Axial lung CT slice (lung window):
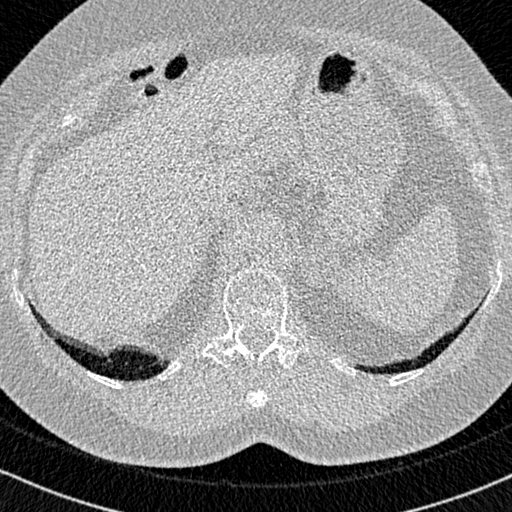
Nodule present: no